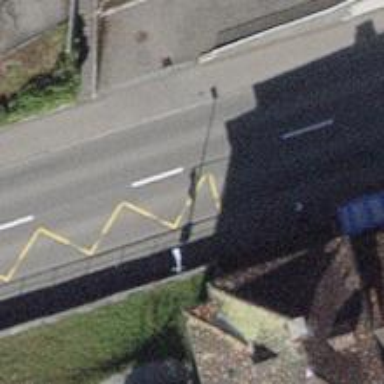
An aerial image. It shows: Bus stop with platform for public transport.